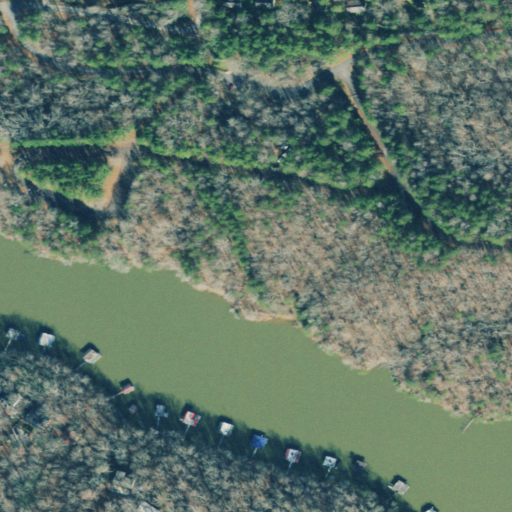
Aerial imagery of cape in Georgia named Toto Creek Access Point containing deciduous forest, open water, open development, low intensity development, mixed forest, evergreen forest, and grassland